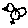
Label: bird